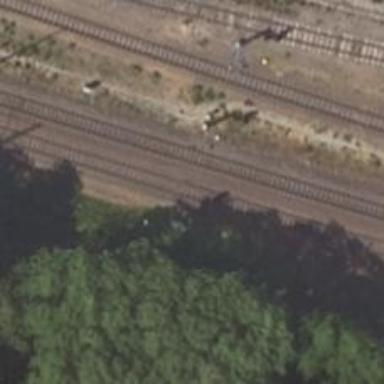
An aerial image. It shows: Railway signal.